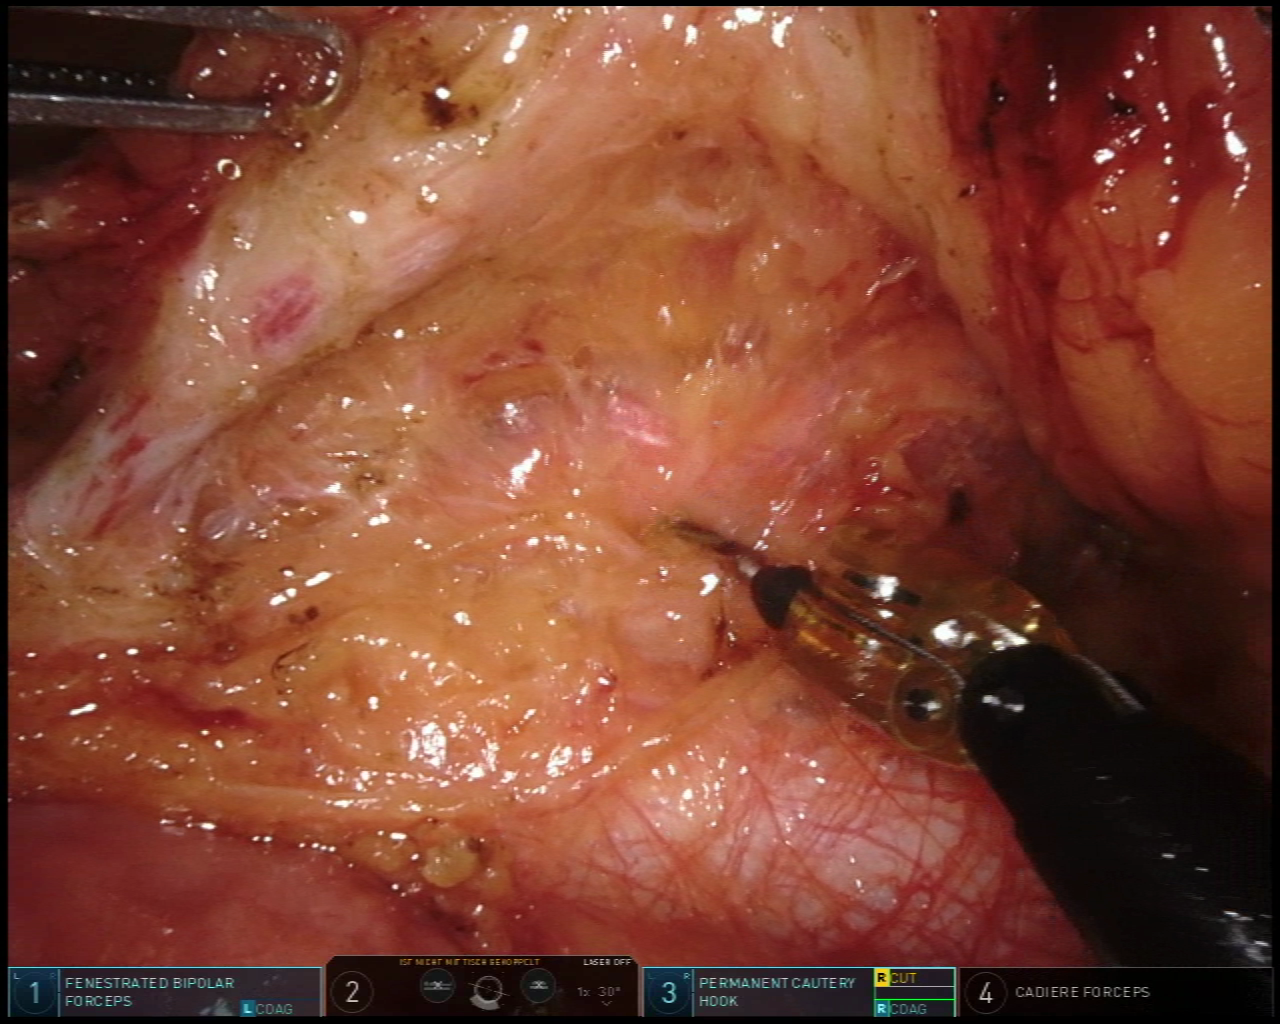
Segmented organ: inferior_mesenteric_artery
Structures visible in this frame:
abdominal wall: no
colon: no
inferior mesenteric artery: yes
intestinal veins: no
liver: no
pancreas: no
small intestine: yes
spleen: no
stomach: no
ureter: no
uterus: no
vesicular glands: no